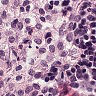
Metastatic tissue present: no